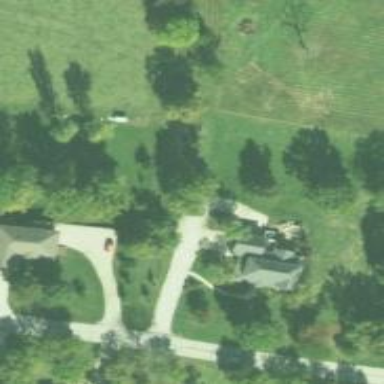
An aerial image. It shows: Driveway leading to service road.